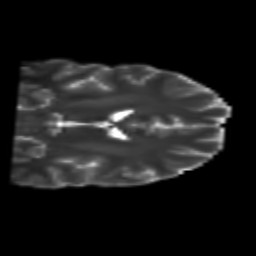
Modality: T2w
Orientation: coronal
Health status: healthy
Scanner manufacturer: siemens
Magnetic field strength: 3 T
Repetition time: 10 s
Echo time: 0.092 s